Question: we are creating one jQuery mobile app in that app, I have to bind the webservice data in to list in HTML and when I click the first items in the list, it redirect to second page which I created in same page seperated with div tag and display the relavent information which i selected from the list. In addition to that i stored the web service result in an array.
'''
<html xmlns="http://www.w3.org/1999/xhtml">
<head>
<meta charset="utf-8" />
<title>Test</title><br />
<link rel="stylesheet" href="jquery.mobile-1.0a3.min.css" />
<script type="text/javascript" src="jquery-1.5.min.js"></script>
<script type="text/javascript" src="jquery.mobile-1.0a3.min.js"></script>
<script type="text/javascript">
function GetSelectedValut()
{
var list_value = $(this).attr('searchlist');
alert(list_value);
}
</script>
</head>
<body>
<!-- Page one starts-->
<div data-role="page" id="pageone">
<div data-role="header">
<h1>Header </h1>
</div>
<div data-role="content" id="page1content">
<ul data-role="listview" data-inset="true" id="searchlist">
<li id="search">
<a href="#pagetwo" value="Selected one" onclick="GetSelectedValut()">Selected one</a>
</li>
<li id="search1" onclick="GetSelectedValut()">
<a href="#detailpage">Selected two</a>
</li>
<li>
<a href="#detailpage">Selected three</a>
</li>
<li>
<a href="#detailpage">Selected four</a>
</li>
<li>
<a href="#detailpage">Selected five</a>
</li>
<li>
<a href="#detailpage">Selected six</a>
</li>
</ul>
</div>
<div data-role="footer">
<h1>Footer</h1>
</div>
</div>
<!-- Page one ends-->
<!-- Page two starts-->
<div data-role="page" id="pagetwo">
<div data-role="header">
<h1>Header</h1>
</div>
<div data-role="content">
Welcome to Div two
</div>
<div data-role="footer">
<h1>Footer</h1>
</div>
</div>
<!-- page two ends -->
</body>
</html>
'''

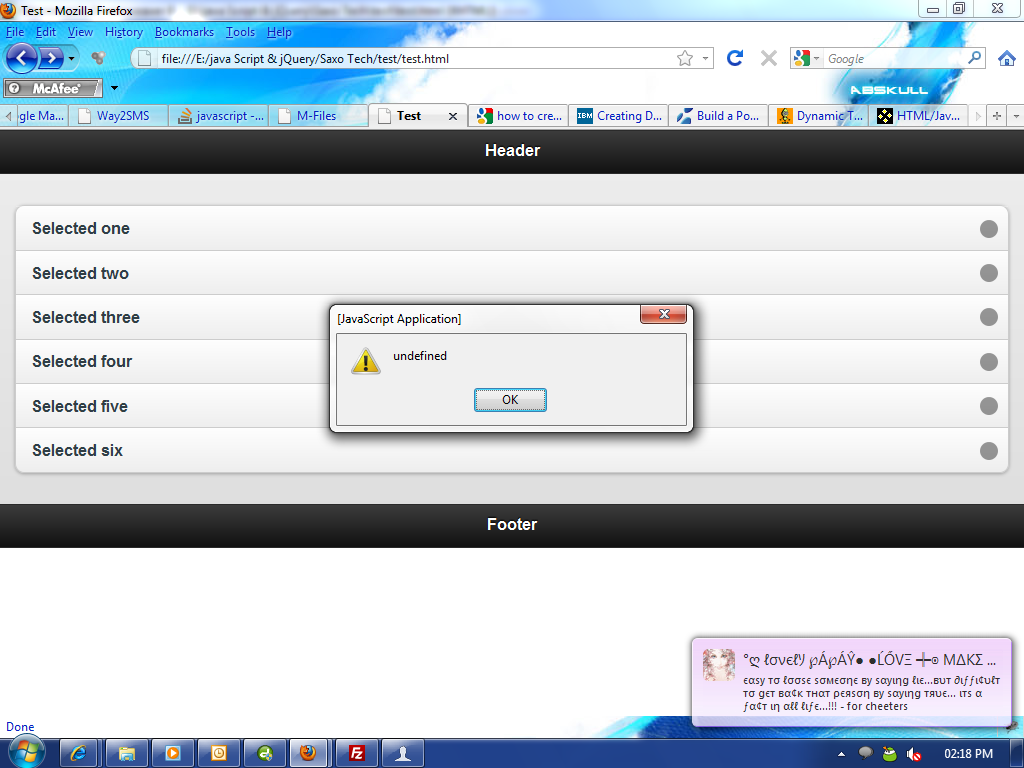
Answer: Try this one I'm sure you get result:
> '''
<ul data-role="listview" data-inset="true" id="searchlist">
<li>
<a href="#" id="selected one">Selected one</a>
</li>
</ul>
$('#searchlist li a').bind("click",function()
{
var selectedId = $(this).attr("id");
alert("your selected ID is "+ selectedId);
});
'''